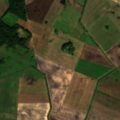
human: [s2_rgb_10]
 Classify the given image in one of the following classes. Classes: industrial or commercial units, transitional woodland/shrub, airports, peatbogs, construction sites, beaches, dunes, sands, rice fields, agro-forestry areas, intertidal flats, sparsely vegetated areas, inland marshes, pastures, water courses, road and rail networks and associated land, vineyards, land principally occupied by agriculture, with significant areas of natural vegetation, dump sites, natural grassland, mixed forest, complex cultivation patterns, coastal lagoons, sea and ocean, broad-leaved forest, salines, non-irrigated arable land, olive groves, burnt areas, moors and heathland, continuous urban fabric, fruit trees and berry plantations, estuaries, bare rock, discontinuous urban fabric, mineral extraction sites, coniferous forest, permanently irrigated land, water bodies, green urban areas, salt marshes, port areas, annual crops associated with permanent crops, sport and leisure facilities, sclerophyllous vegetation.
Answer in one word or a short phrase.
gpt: non-irrigated arable land, complex cultivation patterns, land principally occupied by agriculture, with significant areas of natural vegetation